Interaction volume radius: 5 \u00c5
Interaction volume height: 25 \u00c5
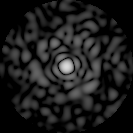
Disorder parameter: 0.8578